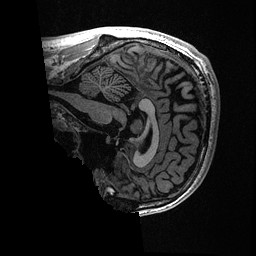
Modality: T1w
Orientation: sagittal
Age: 22
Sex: male
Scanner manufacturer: ge
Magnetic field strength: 3 T
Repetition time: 0.006952 s
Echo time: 0.00292 s